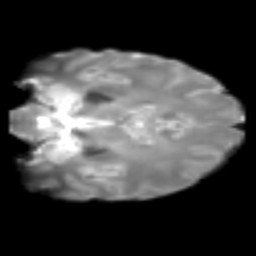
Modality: T2w
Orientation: coronal
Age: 24
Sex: female
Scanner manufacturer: siemens
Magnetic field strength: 3 T
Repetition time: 2.3 s
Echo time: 0.085 s